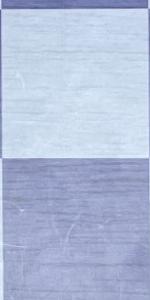
Label: Empty